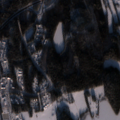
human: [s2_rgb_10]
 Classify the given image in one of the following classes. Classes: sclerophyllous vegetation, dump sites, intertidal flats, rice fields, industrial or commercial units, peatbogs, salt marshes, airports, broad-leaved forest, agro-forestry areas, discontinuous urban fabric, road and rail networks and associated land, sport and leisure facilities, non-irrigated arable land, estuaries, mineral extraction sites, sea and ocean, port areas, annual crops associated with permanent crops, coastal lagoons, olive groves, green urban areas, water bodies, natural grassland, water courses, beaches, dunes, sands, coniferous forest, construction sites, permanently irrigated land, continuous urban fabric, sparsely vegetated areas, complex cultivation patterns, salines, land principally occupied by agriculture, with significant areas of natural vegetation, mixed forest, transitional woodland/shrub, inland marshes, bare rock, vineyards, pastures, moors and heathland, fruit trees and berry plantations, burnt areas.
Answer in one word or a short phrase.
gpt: discontinuous urban fabric, industrial or commercial units, land principally occupied by agriculture, with significant areas of natural vegetation, broad-leaved forest, mixed forest, water bodies